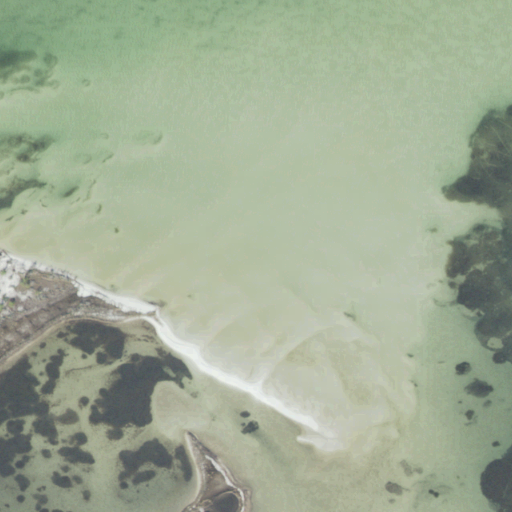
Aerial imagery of cape in Florida named Big Sabine Point containing open water, herbaceous wetlands, and barren land